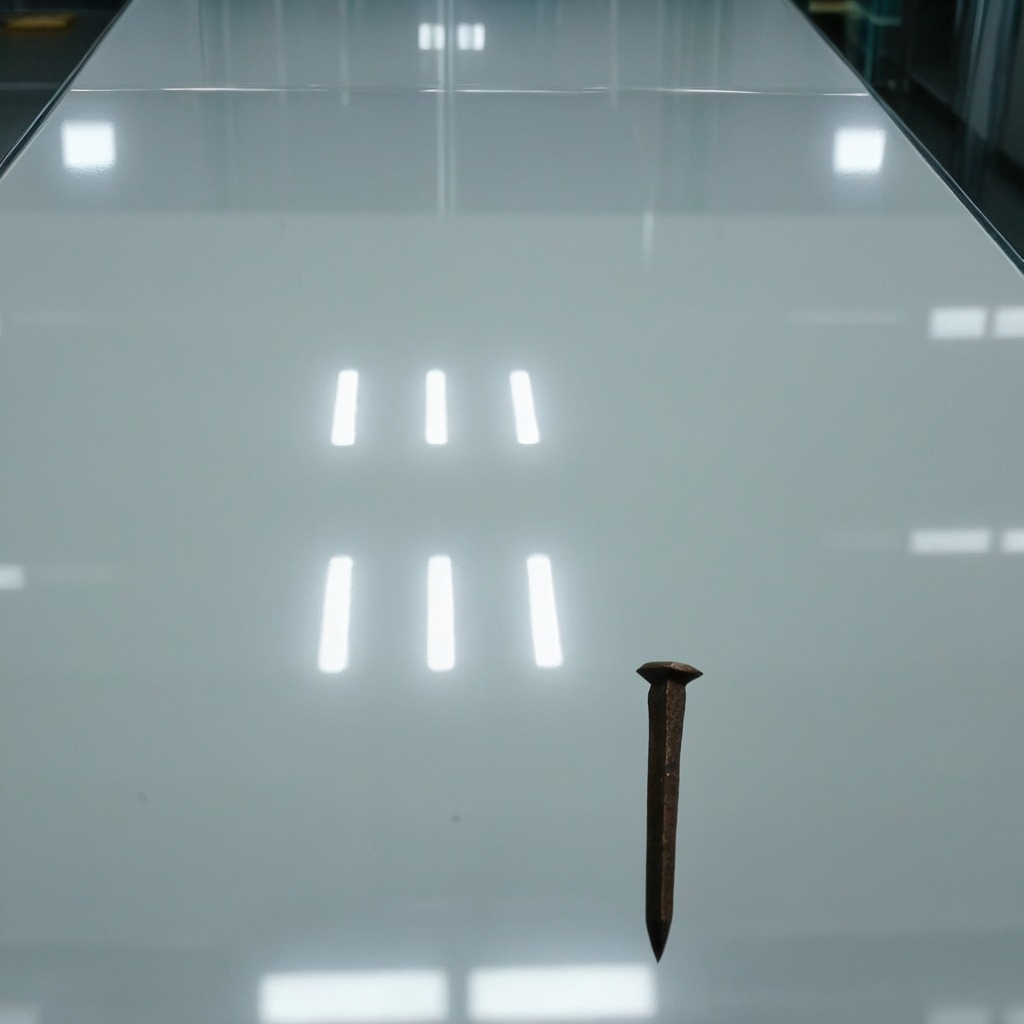
A nail lying on a high-gloss table in a ship maintenance bay industrial lighting.